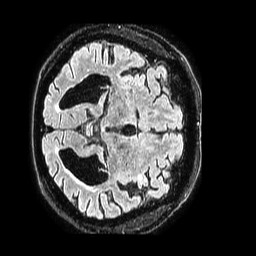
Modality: FLAIR
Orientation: axial
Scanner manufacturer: philips
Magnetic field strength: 1.5 T
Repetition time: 4.8 s
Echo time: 0.38 s